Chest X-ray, PA view. Patient: 45 years old, sex M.
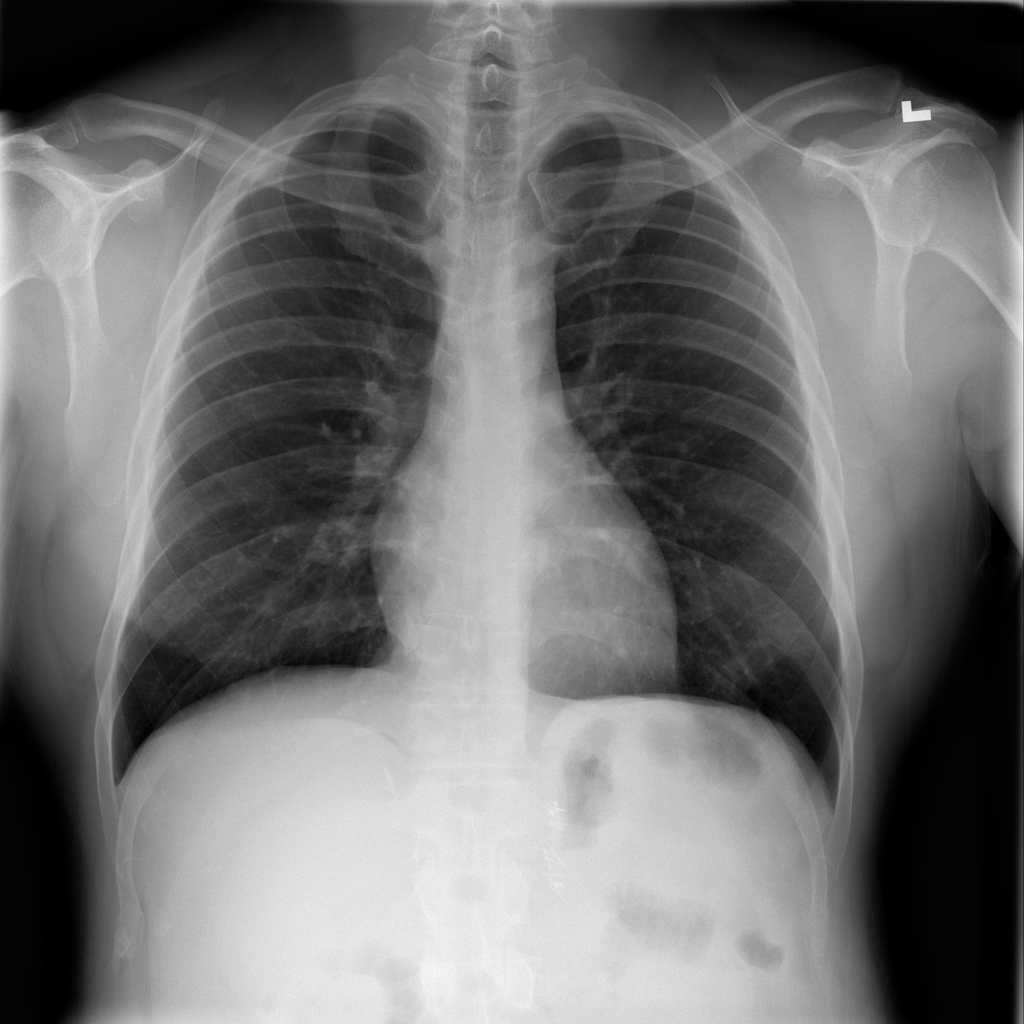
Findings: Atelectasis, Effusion